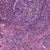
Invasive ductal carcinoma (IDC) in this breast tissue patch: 1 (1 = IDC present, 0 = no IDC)